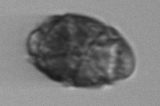
Label: Margalefidinium